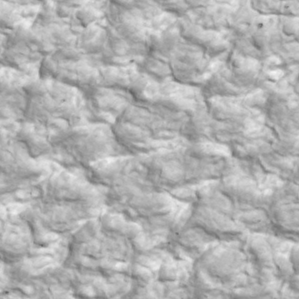
Label: non_frost